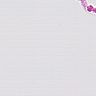
Metastatic tissue present: no